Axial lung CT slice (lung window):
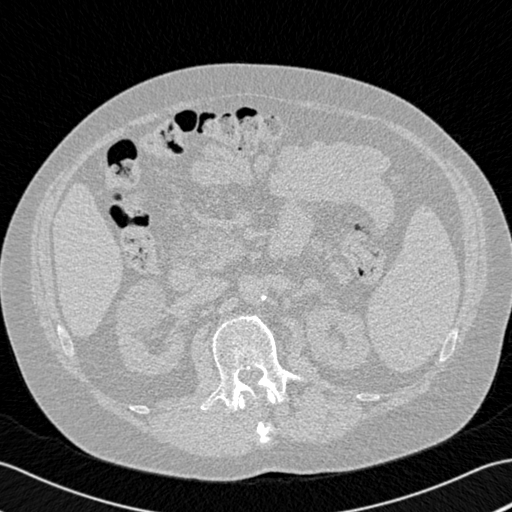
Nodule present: no